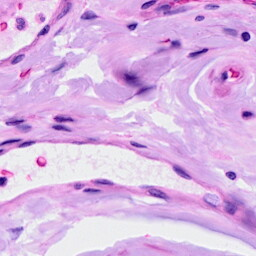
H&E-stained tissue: Ovarian